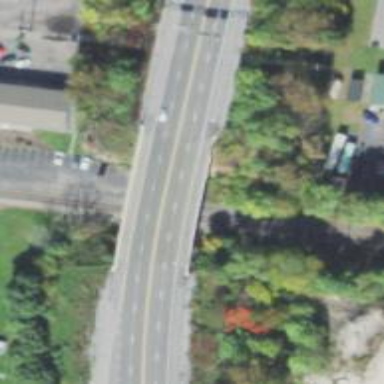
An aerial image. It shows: Primary highway bridge on expressway.